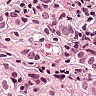
Metastatic tissue present: yes